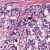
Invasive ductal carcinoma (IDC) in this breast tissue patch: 1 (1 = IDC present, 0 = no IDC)